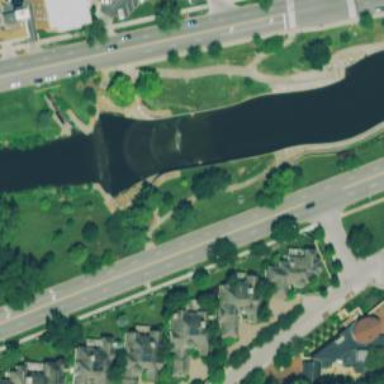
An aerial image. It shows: Weir along the waterway.